Question: I have a dataframe that looks something like this:
'''
| id | length_bgn | length_end |
--------------------------------
| 1 | 209 | 215 |
| 2 | 324 | 125 |
| 3 | 167 | 156 |
| .. | ... | ... |
--------------------------------
'''
I would like to make a scatterplot with the minimum of the length (per row) on the X-axis and the maximum per row on the Y axis. I have tried:
'''
qplot(min(length_bgn, length_end), max(length_bgn, length_end), data=df)
'''
However this plots a single point of the minimum of both columns against the maximum of both columns. Am I using the wrong functions? Or would it be better to manipulate the dataframe somehow? Please excuse any naivety, I am still quite new to R and ggplot2.
Any help would be much appreciated.
Edit: Example plot using the above code:

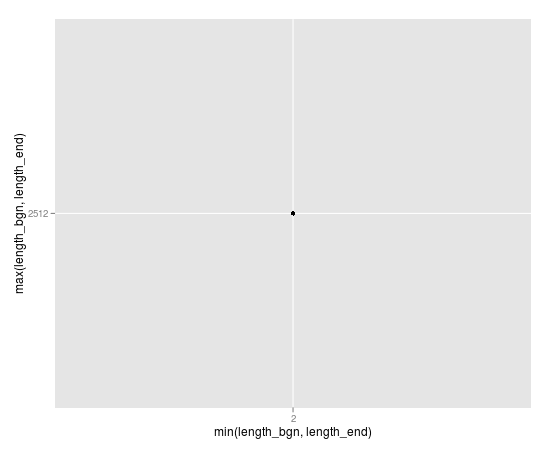
Answer: '''
library("ggplot2")
df <- read.table(text = " id length_bgn length_end
1 209 215
2 324 125
3 167 156 ", header=TRUE)
df$x <- apply(df[,c(2,3)], 1, min)
df$y <- apply(df[,c(2,3)], 1, max)
qplot(x, y, data=df)
'''